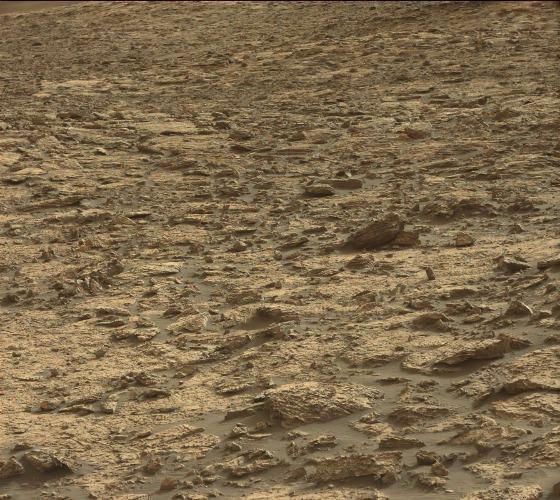
Terrain classes present: Bedrock, Gravel / Sand / Soil, Rock, Shadow